Aerial crown-view tile of a tropical tree (Barro Colorado Island, Panama), acquired 20240716:
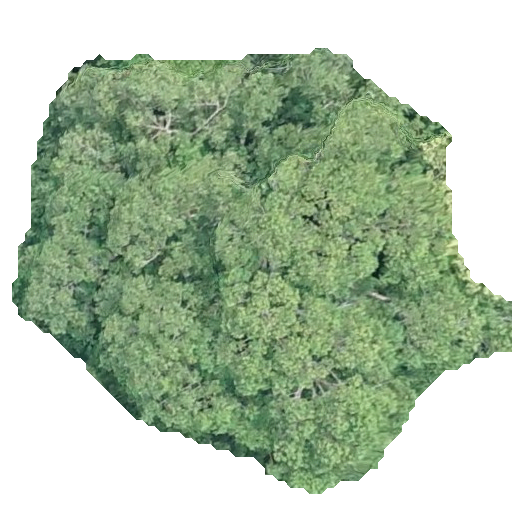
Species: Calophyllum longifolium
GBIF accepted scientific name: Calophyllum longifolium
Crown area: 241.955 m²